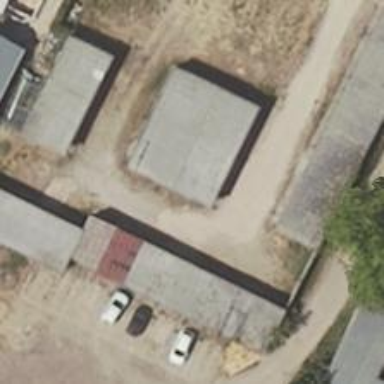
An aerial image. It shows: Group of garages.